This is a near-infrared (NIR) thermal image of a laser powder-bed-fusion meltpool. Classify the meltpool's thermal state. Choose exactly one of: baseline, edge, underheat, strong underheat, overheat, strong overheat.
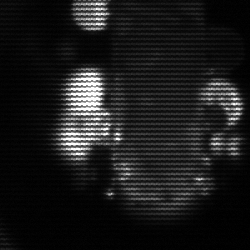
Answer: strong underheat